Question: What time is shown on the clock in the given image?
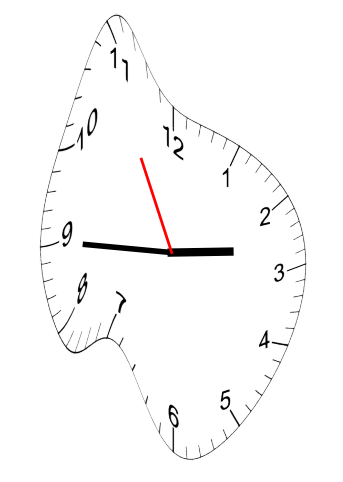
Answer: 02:44:55